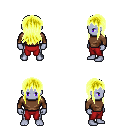
a pixel art fantasy rpg character, male body template, dark elf, purple skin, brown long-sleeve shirt, red pants, gold unkempt hairstyle, four views (front, back, left, right), 2x2 character sprite sheet, small pixel art, hard edges, no anti-aliasing